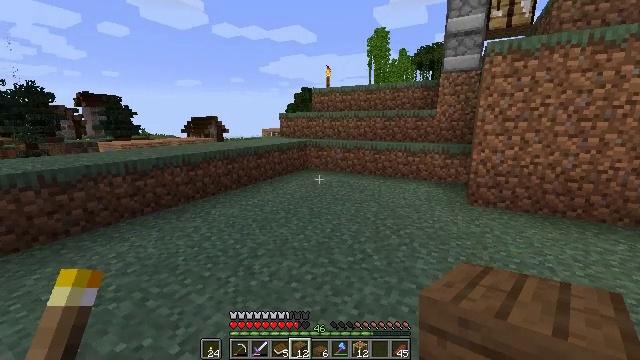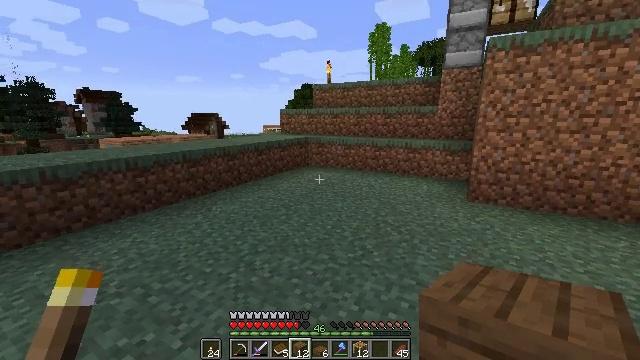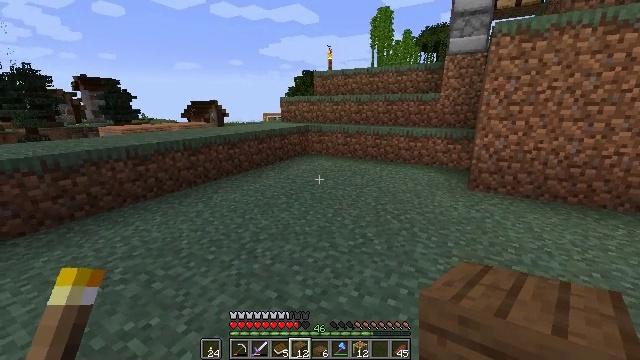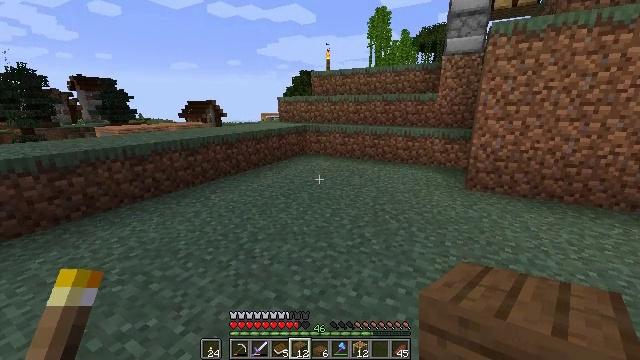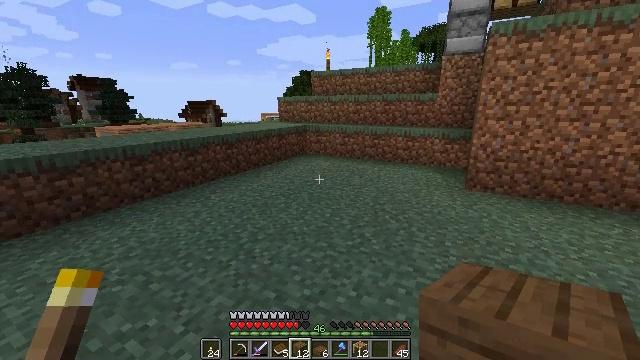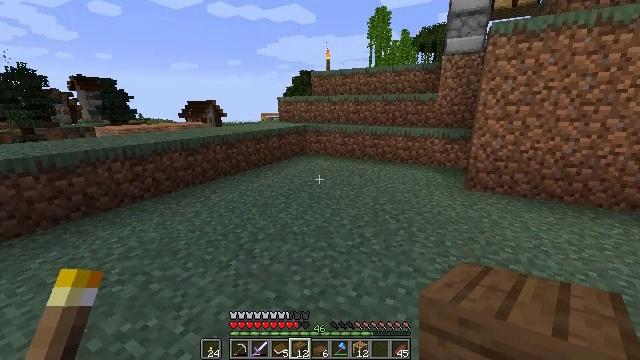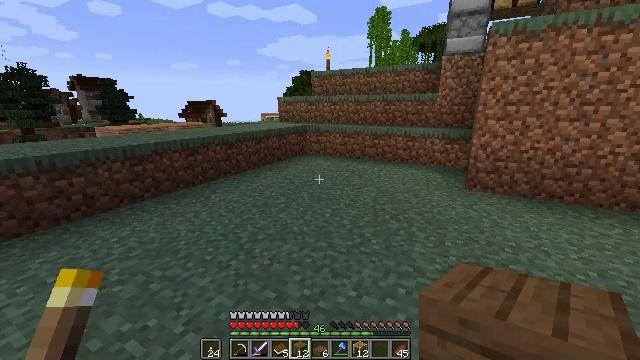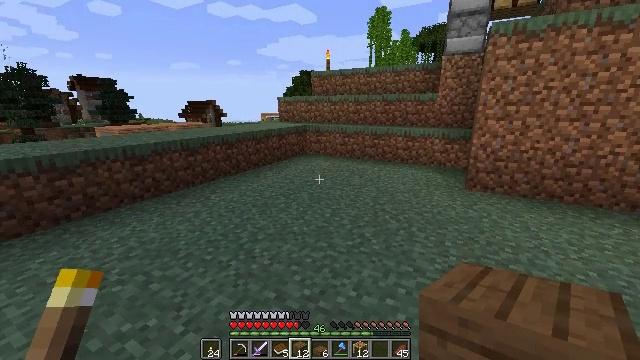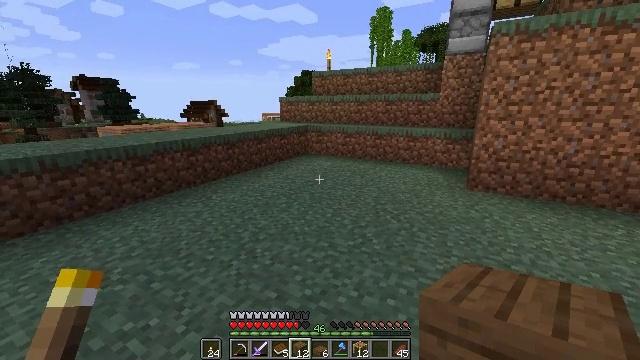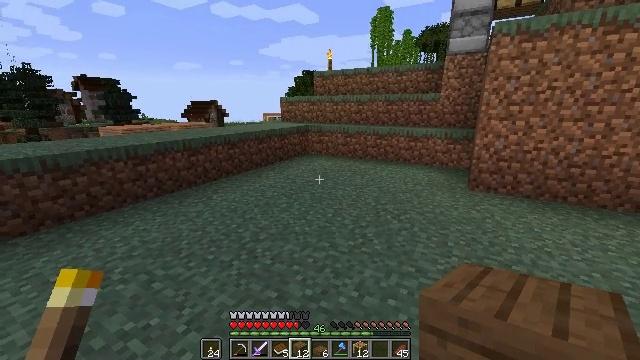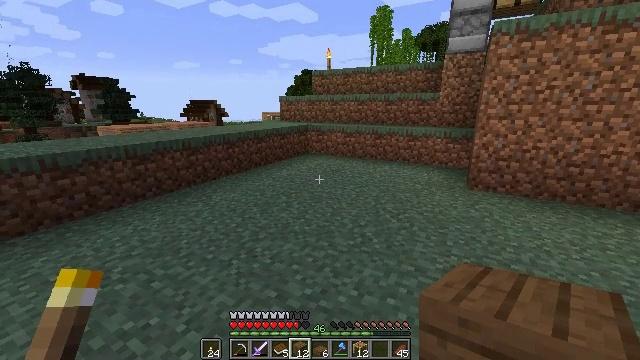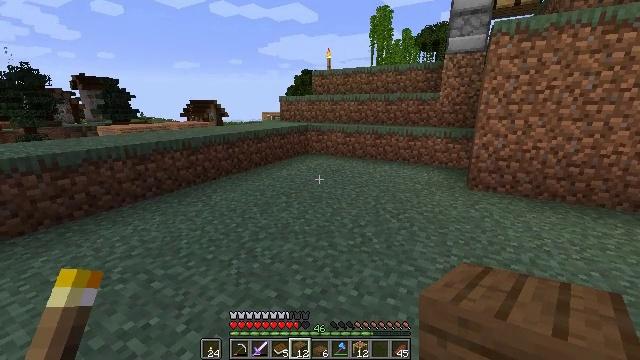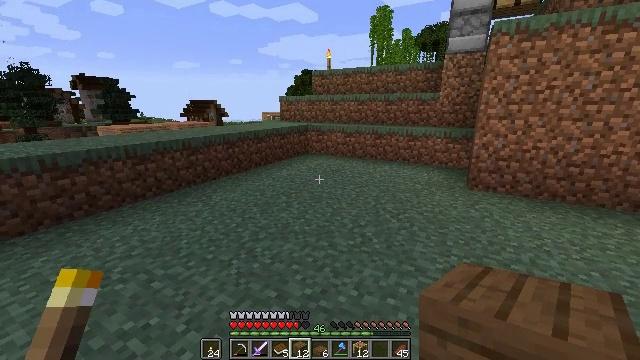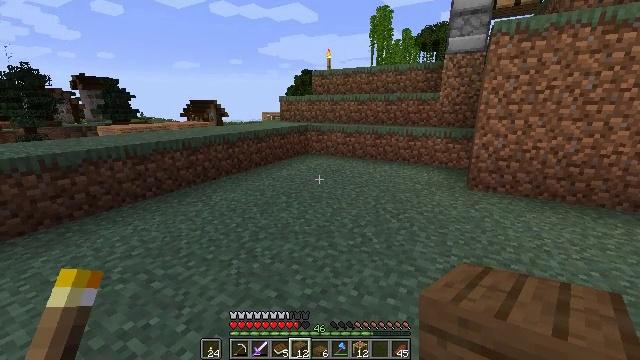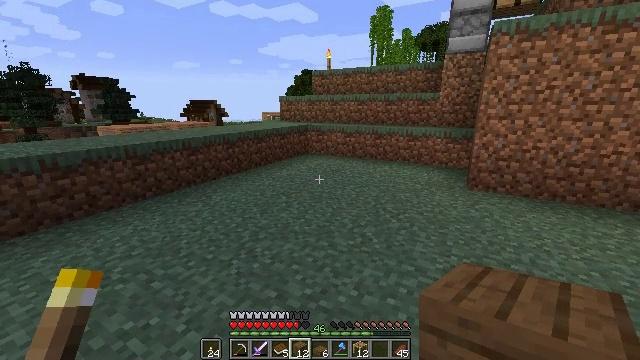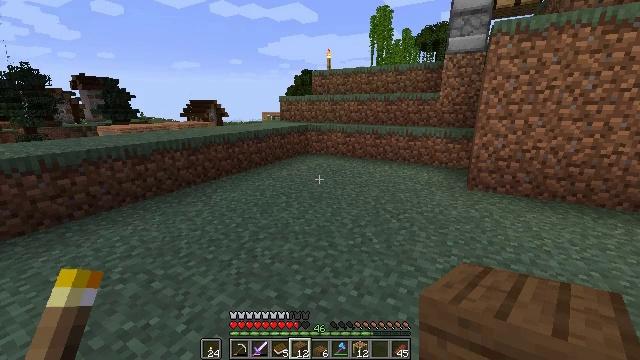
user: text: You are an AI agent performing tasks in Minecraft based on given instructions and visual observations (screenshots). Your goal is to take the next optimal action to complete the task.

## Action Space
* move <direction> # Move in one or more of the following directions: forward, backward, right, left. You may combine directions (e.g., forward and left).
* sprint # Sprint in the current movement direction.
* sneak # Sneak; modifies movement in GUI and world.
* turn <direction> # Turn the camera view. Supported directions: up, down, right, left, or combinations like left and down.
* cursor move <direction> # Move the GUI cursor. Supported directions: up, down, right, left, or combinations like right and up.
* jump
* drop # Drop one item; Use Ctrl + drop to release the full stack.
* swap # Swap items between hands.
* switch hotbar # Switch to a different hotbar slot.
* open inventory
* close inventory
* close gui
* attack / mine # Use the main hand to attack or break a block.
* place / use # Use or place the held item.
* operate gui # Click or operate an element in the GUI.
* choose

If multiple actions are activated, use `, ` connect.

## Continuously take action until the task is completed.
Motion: motion action
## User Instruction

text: Craft a spruce fence gate using the crafting table.
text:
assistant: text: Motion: no_op
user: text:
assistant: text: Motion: turn down
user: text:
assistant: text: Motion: no_op
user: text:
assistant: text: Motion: no_op
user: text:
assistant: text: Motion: no_op
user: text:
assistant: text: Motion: no_op
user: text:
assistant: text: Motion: no_op
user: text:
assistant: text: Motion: no_op
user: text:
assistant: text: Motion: no_op
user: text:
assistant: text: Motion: no_op
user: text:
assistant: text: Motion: no_op
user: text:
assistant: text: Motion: no_op
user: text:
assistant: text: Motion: no_op
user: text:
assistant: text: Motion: no_op
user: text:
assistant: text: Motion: no_op
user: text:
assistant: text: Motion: no_op
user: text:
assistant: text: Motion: no_op
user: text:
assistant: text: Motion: no_op
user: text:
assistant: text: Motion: no_op
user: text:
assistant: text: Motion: no_op
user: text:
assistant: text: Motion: no_op
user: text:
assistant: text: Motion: no_op
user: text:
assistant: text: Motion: no_op
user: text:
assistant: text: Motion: no_op
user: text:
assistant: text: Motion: no_op
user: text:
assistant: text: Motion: no_op
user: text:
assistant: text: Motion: no_op
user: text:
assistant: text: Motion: no_op
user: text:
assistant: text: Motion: no_op
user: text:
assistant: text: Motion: no_op